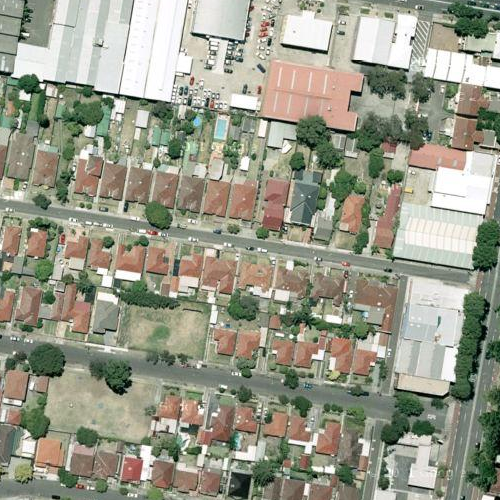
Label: sydney